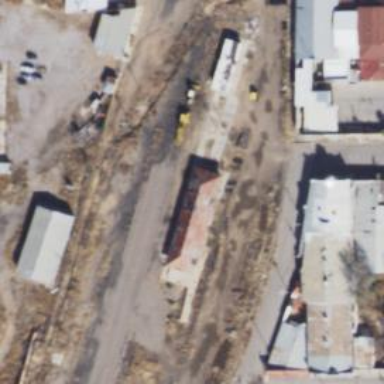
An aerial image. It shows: Disused railway siding.